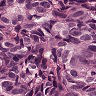
Metastatic tissue present: yes